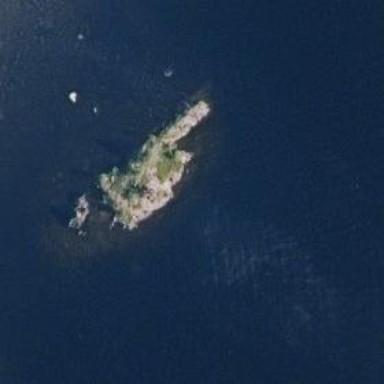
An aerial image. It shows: Islet.